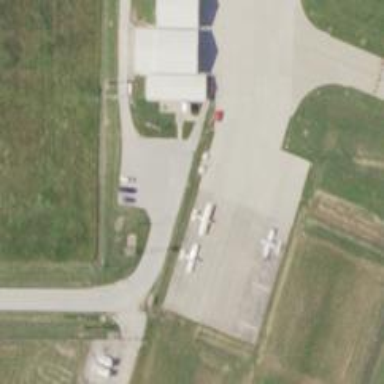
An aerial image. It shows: Apron at the airport.